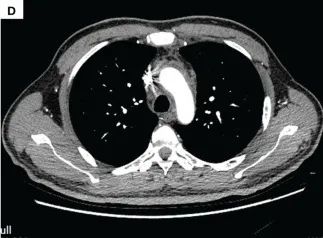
Thorax CT imaging of the patient before and after treatment of tislelizumab plus albumin-bound paclitaxel. (A-D) show the CT imaging at baseline, the end of the second cycle, the third cycle, and the fifth cycle, respectively. Imaging on 3 November 2020, after five cycles treatment.
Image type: radiology (ct)